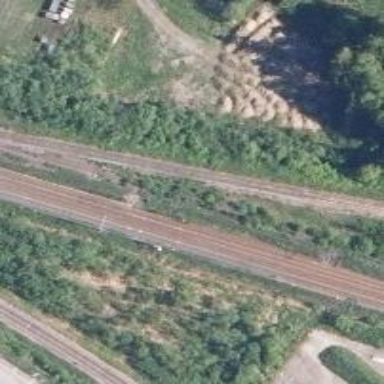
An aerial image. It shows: Continuous rail railway with electrified contact line.